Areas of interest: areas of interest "Da Pi (Group) Dormitory Mang Yong Residential Community"
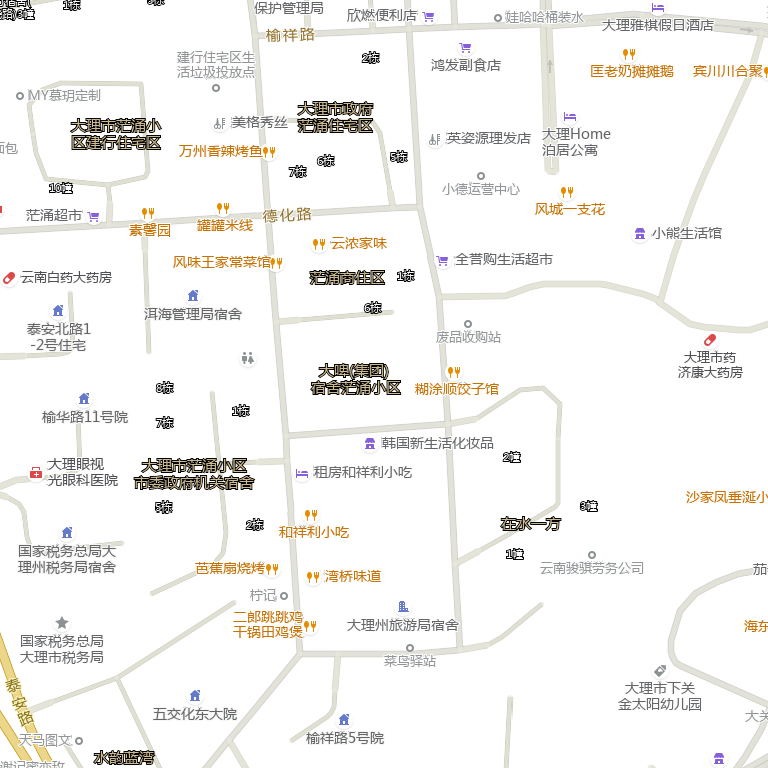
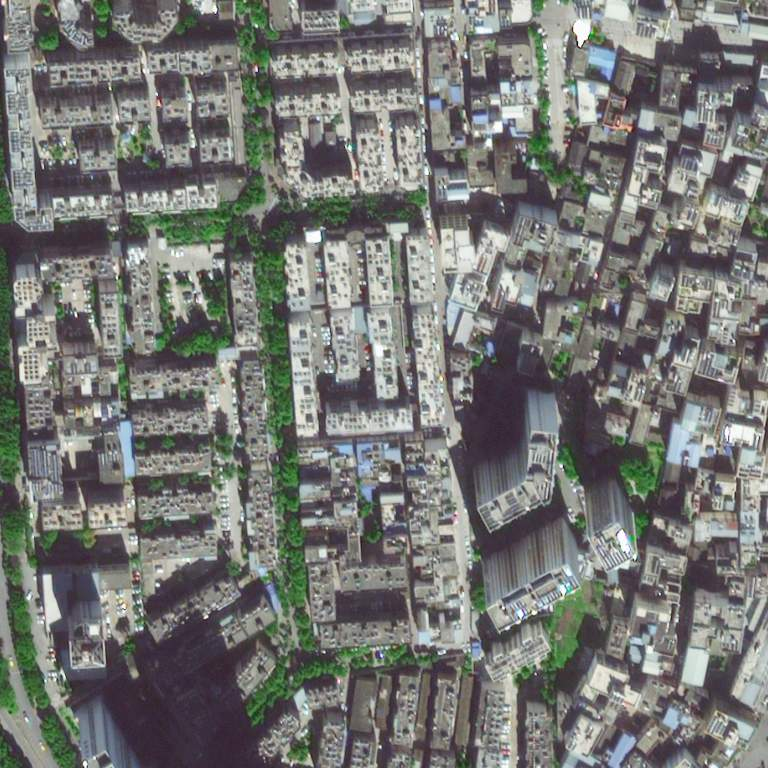